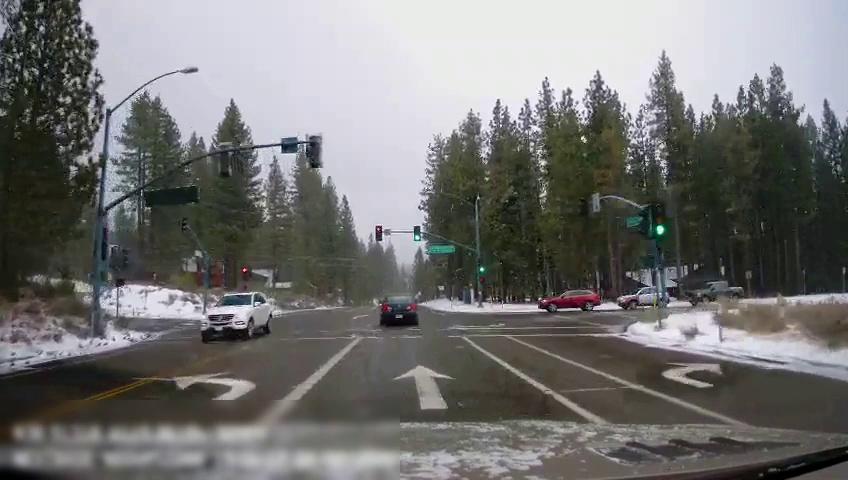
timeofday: Day
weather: Snowy
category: Drivable Space
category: Vehicles | SUV
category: Vehicles | SUV
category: Vehicles | SUV
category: Vehicles | Truck
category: Vehicles | Car
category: Lanes | Opposite Lane
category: Lanes | Opposite Lane
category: Lanes | Opposite Lane
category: Lanes | Current Lane
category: Lanes | Current Lane
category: Lanes | Alternate Lane
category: Traffic | Lights
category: Traffic | Signs
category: Traffic | Lights
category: Traffic | Signs
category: Traffic | Lights
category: Traffic | Signs
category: Traffic | Lights
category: Traffic | Lights
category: Traffic | Lights
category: Traffic | Lights
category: Traffic | Lights
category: Traffic | Lights
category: Traffic | Lights
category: Traffic | Lights